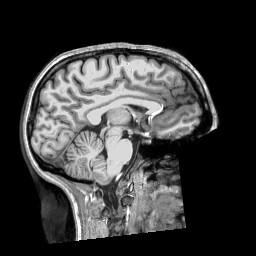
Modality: T1w
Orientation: sagittal